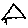
Label: triangle